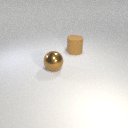
large brown metal sphere in front of large brown rubber cylinder